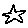
Label: star